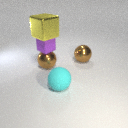
large yellow metal cube above small purple rubber cube